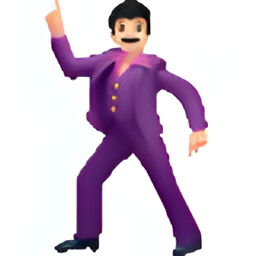
Name: man dancing
Emoji: 🕺🏻
Group: People & Body
Sub-group: person-activity